Field crop: tomato
Growth stage: 1
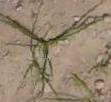
Species: cyperus